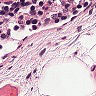
Metastatic tissue present: no